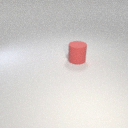
large red rubber cylinder